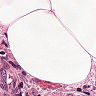
Metastatic tissue present: yes